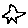
Label: star